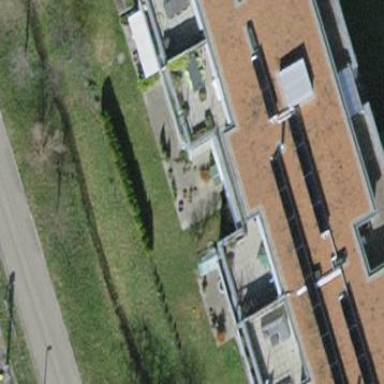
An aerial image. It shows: Flat-roofed apartment building.